Interaction volume radius: 5 \u00c5
Interaction volume height: 20 \u00c5
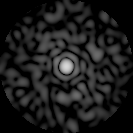
Disorder parameter: 0.8413